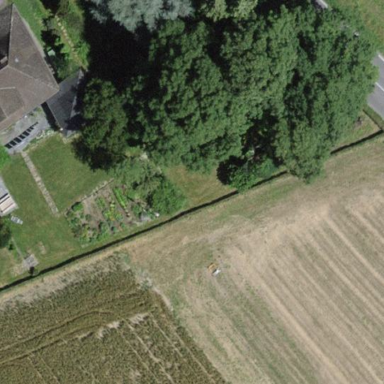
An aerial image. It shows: Garden that is leisure land.